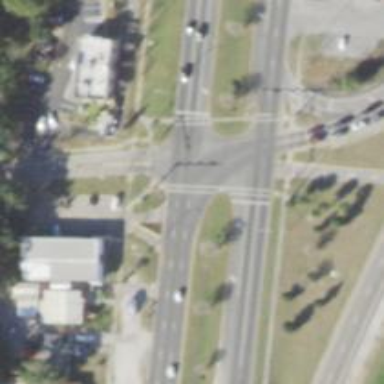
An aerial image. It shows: Marked crossing on asphalt footway.